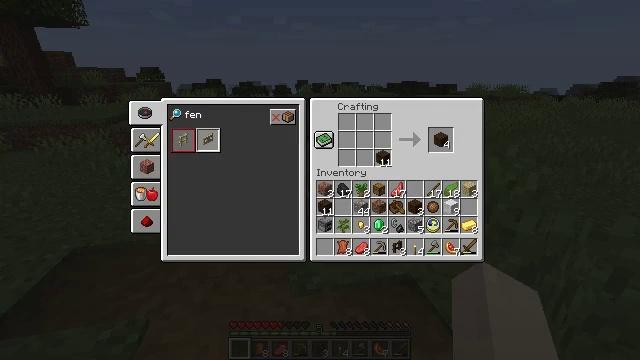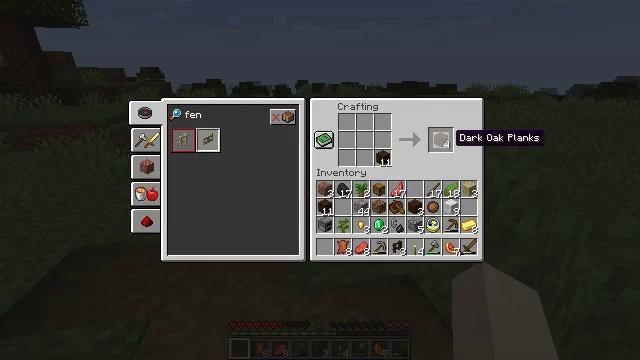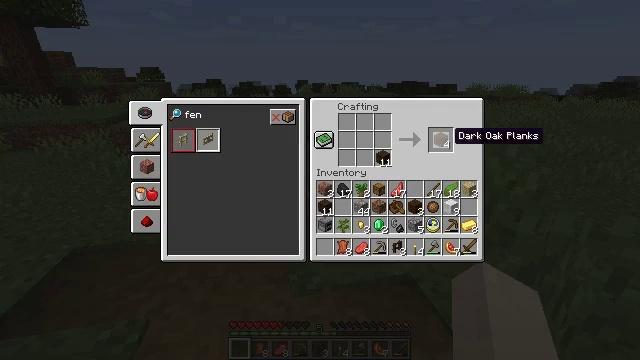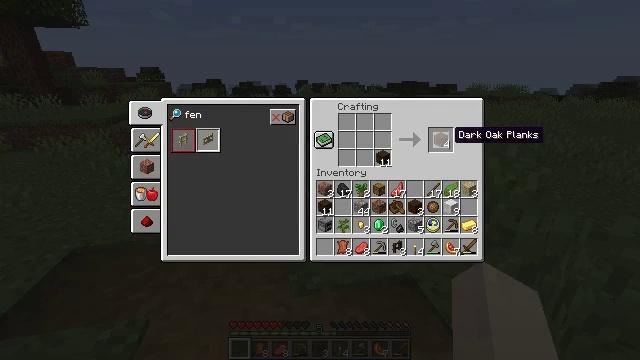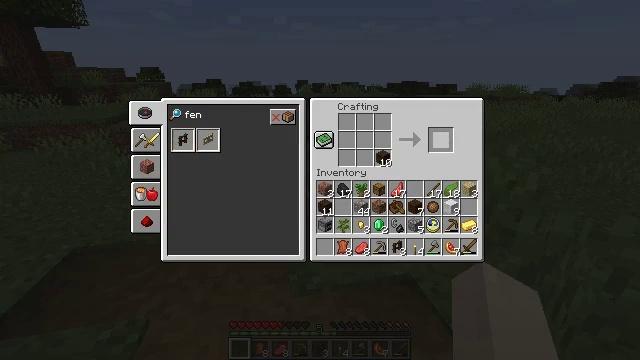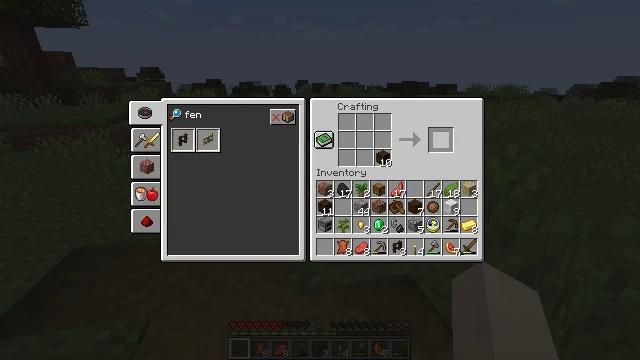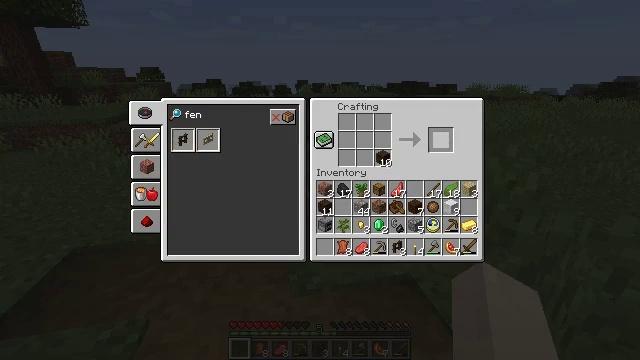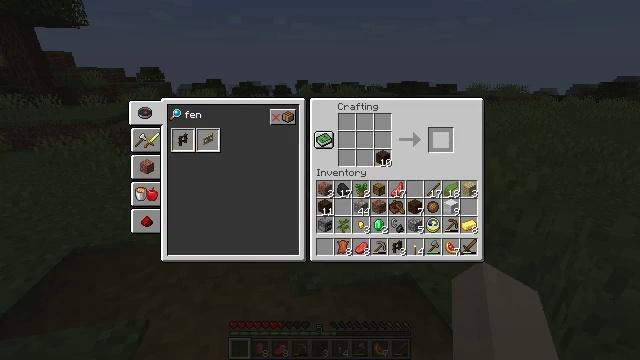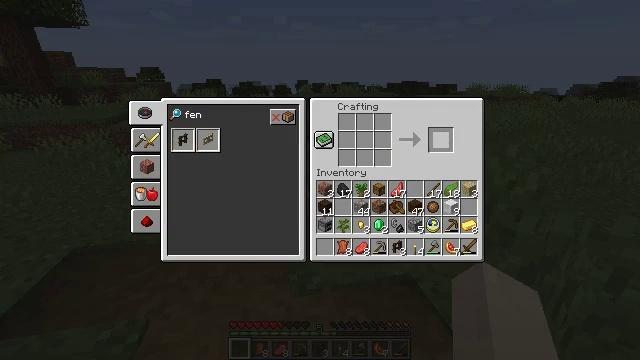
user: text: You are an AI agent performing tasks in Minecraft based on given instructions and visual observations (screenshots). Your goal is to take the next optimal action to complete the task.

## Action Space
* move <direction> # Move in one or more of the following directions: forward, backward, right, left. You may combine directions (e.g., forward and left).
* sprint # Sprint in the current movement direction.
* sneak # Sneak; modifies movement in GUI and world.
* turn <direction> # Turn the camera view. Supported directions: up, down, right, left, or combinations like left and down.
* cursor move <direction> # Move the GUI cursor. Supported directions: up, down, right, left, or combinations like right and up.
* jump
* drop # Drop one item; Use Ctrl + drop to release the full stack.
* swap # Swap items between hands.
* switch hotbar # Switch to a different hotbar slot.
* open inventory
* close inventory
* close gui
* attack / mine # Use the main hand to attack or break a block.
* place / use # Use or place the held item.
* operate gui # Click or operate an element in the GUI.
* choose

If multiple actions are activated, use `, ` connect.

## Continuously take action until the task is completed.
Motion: motion action
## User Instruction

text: Convert dark oak logs into dark oak planks.
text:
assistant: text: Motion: sneak
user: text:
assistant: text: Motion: sneak
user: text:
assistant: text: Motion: sneak
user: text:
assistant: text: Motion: sneak, attack / mine
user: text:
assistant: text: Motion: sneak, attack / mine
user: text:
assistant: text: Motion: sneak
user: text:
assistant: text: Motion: sneak
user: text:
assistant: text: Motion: sneak
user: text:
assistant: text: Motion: sneak